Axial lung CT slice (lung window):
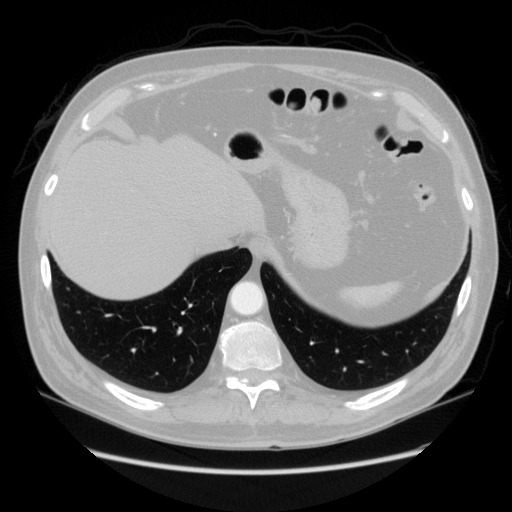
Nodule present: no